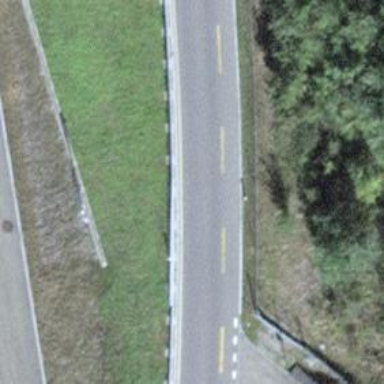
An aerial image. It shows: Bollard.